Question: '''
SELECT a=1,b=2
vs
SELECT 1 AS a, 2 AS b
'''

what approach should i use ? (by best practice decisions)
Is there any advantages of one vs the other ?
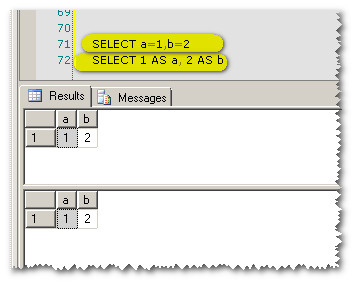
Answer: Personally I use 'AS' - it is more explicit and used elsewhere (table aliases).
It is also standard - using the '=' syntax will not work on some databases.
I don't believe there are any performance implications for using one over the other.